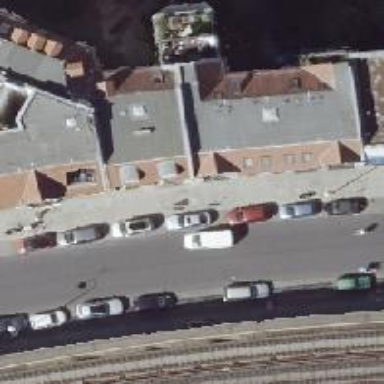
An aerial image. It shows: Parallel parking lane.